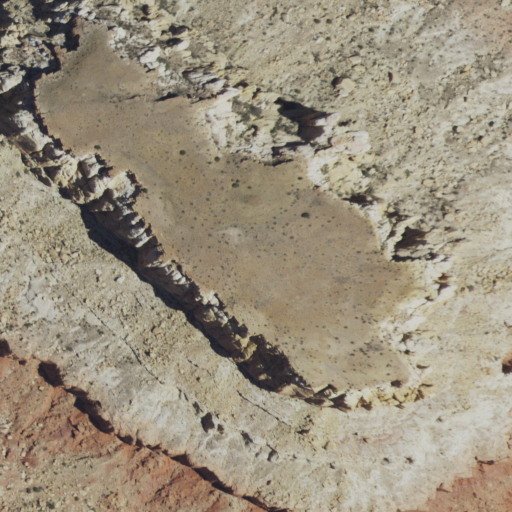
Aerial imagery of mountain in New Mexico named Petoch Butte containing shrub and evergreen forest